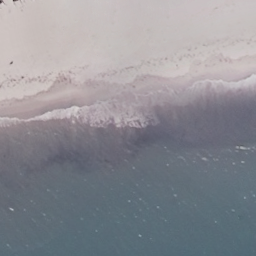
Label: beach